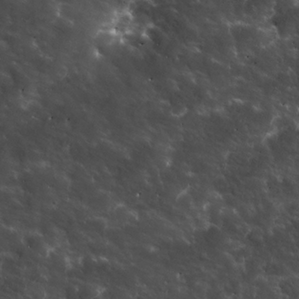
Label: non_frost